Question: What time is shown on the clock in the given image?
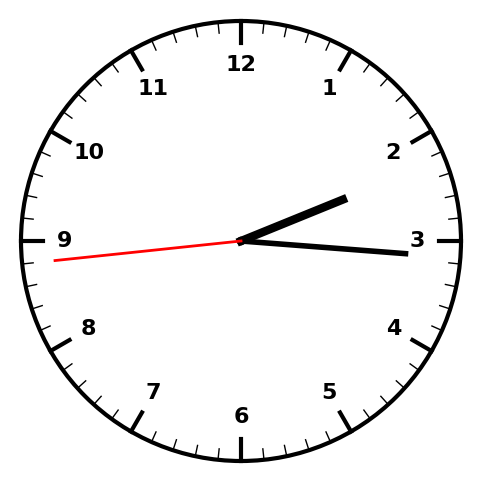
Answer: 02:15:44